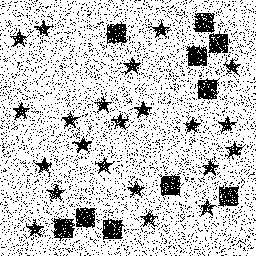
Squares: 10
Triangles: 0
Stars: 22
Total shapes: 32